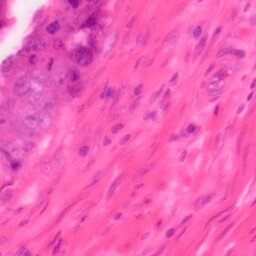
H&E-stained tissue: Colon